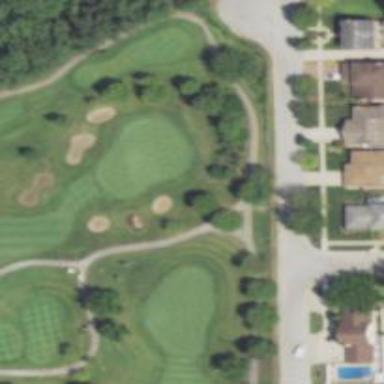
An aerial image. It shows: Service road with grade1 track surface. It resembles golf cart path.